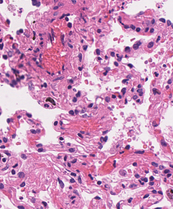
Tumor epithelial tissue: no
Tumor-associated stroma tissue: no
Normal tissue: yes